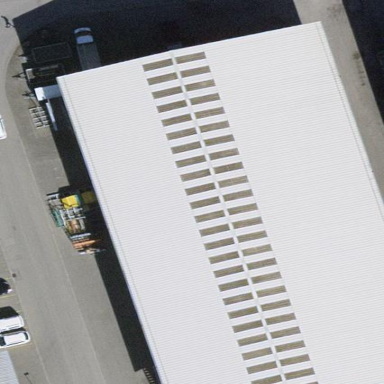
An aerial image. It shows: Industrial building.